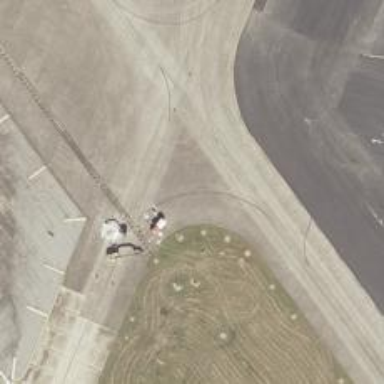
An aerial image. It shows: Image of taxiway at airport.